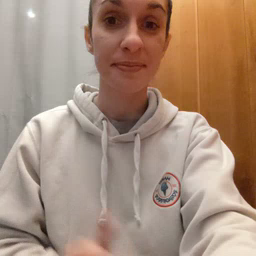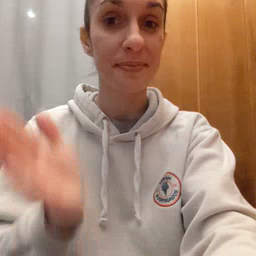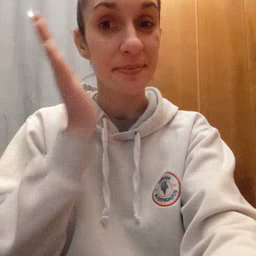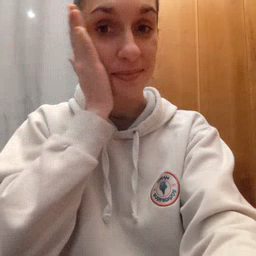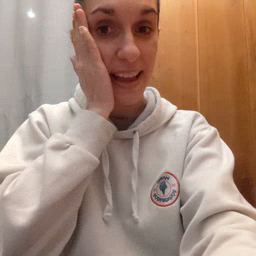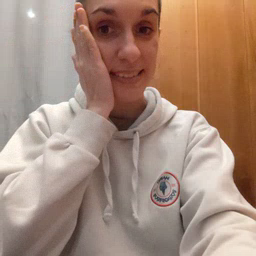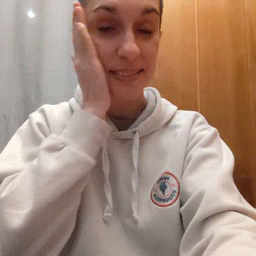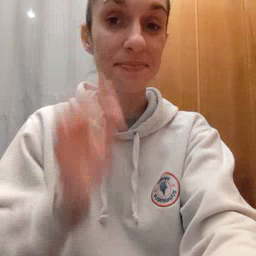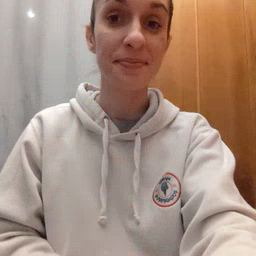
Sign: bed